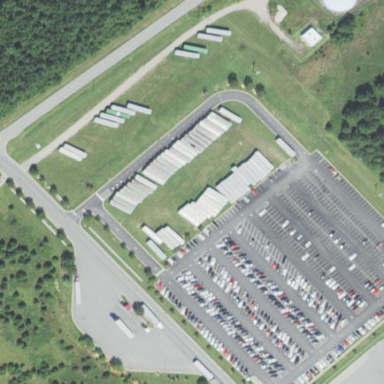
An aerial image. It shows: Parking area.